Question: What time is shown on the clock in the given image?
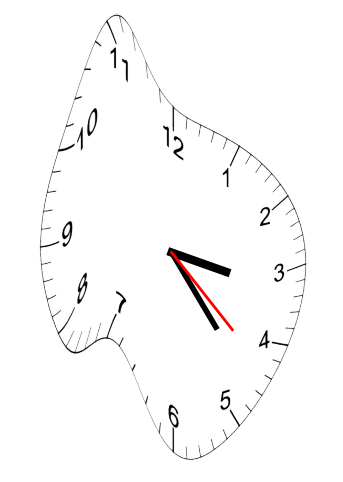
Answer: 03:23:22